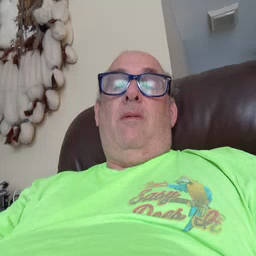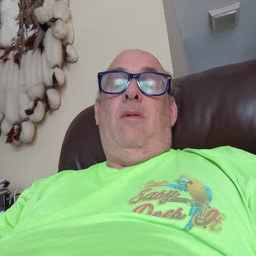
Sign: another